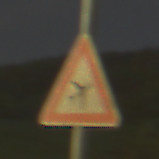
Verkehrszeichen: FlugbetriebLinks
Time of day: Night
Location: Outdoor (Urban)
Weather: PartlyCloudy
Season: NotSpecified
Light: Artificial